Question: I've been searching now for HOURS on Google (and here).
And I cannot find a solution.
I want to the " Filetime" (= creation filetime) in .
Not the "Modified file time" (for which a simple call to "FileSetDate()" is needed)
and not the "Last accessed file time".
How do I do this?

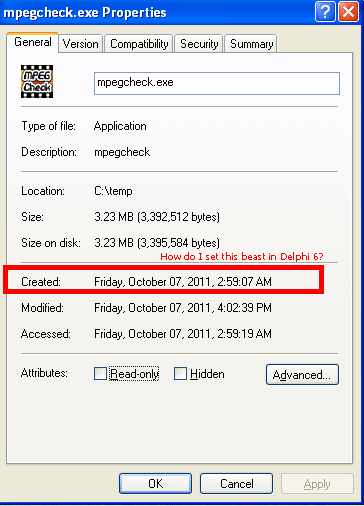
Answer: Call the <URL> Windows API function. Pass 'nil' for 'lpLastAccessTime' and 'lpLastWriteTime' if you only want to modify the creation time.
You will need to obtain a file handle by calling <URL>, or one of the Delphi wrappers, so this is not the most convenient API to use.
Make life easier for yourself by wrapping the API call up in a helper function that receives the file name and a 'TDateTime'. This function should manage the low-level details of obtaining and closing a file handle, and converting the 'TDateTime' to a 'FILETIME'.
I would do it like this:
'''
const
FILE_WRITE_ATTRIBUTES = $0100;
procedure SetFileCreationTime(const FileName: string; const DateTime: TDateTime);
var
Handle: THandle;
SystemTime: TSystemTime;
FileTime: TFileTime;
begin
Handle := CreateFile(PChar(FileName), FILE_WRITE_ATTRIBUTES,
FILE_SHARE_READ or FILE_SHARE_WRITE, nil, OPEN_EXISTING,
FILE_ATTRIBUTE_NORMAL, 0);
if Handle=INVALID_HANDLE_VALUE then
RaiseLastOSError;
try
DateTimeToSystemTime(DateTime, SystemTime);
if not SystemTimeToFileTime(SystemTime, FileTime) then
RaiseLastOSError;
if not SetFileTime(Handle, @FileTime, nil, nil) then
RaiseLastOSError;
finally
CloseHandle(Handle);
end;
end;
'''
I had to add the declaration of 'FILE_WRITE_ATTRIBUTES' because it is not present in the Delphi 6 Windows unit.